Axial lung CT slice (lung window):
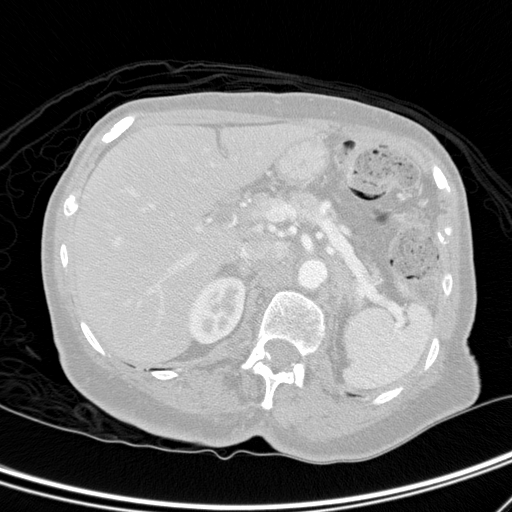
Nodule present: no